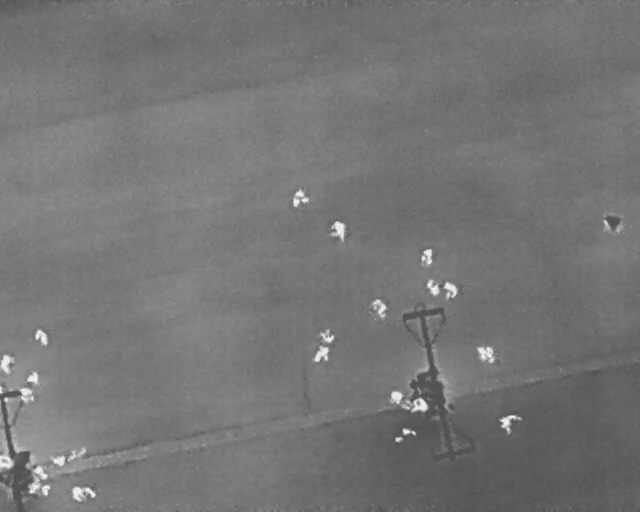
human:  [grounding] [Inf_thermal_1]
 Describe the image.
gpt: In the satellite image, there is  <ref>4 large person </ref> <box>[[45, 36, 48, 40, 2], [50, 43, 54, 46, 2], [57, 58, 60, 62, 2], [47, 65, 53, 69, 10]]</box> located at center,  <ref>2 medium person </ref> <box>[[65, 48, 68, 51, 2], [66, 54, 68, 57, 2]]</box> located at center,  <ref>1 large person </ref> <box>[[4, 64, 7, 67, 2]]</box> located at left,  <ref>1 medium person </ref> <box>[[68, 55, 71, 58, 2]]</box> located at right,  <ref>2 large person </ref> <box>[[74, 67, 77, 71, 2], [93, 41, 97, 45, 2]]</box> located at right,  <ref>3 medium person </ref> <box>[[60, 76, 63, 79, 2], [64, 77, 67, 80, 2], [61, 83, 64, 86, 49]]</box> located at bottom,  <ref>1 large person </ref> <box>[[77, 80, 81, 85, 2]]</box> located at bottom right,  <ref>2 large person </ref> <box>[[0, 69, 3, 72, 2], [12, 93, 14, 99, 2]]</box> located at bottom left,  <ref>5 medium person </ref> <box>[[3, 72, 6, 75, 2], [2, 75, 5, 78, 2], [8, 88, 10, 91, 2], [5, 90, 7, 94, 2], [0, 89, 2, 91, 2]]</box> located at bottom left,  <ref>2 small person </ref> <box>[[4, 94, 6, 96, 2], [6, 94, 8, 97, 2]]</box> located at bottom left.